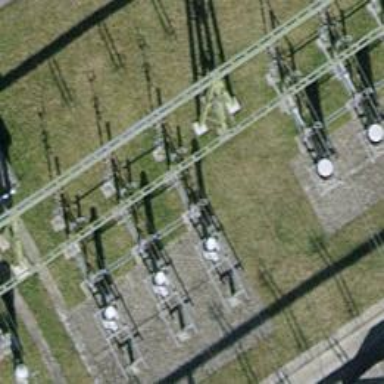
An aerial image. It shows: Insulator used in power equipment.